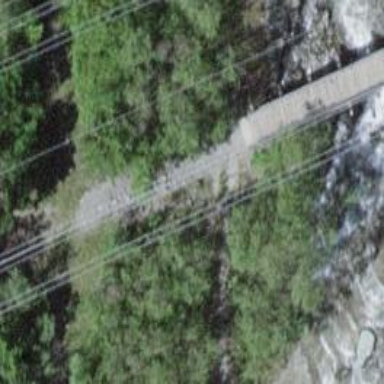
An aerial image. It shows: Path on bridge.